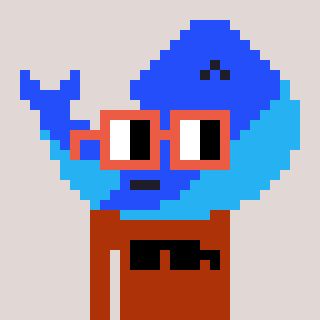
a pixel art character with square orange glasses, a whale-shaped head and a hotbrown-colored body on a warm background